Question: I am making the form to insert the records in table. I am unable to run this query as it is showing me the syntax error. I tried lot but not able to find the error. My query is as follow.
'''
CurrentDb.Execute "
INSERT into Database2Sample(
nyu_id, location1, location2,
first_name, middle_name, last_name,
full_name, instructor_sis_id, instructor_email,
intstructor_net_id, personal_email, CV_link,
employee_nyu_global_site, highest_degree, degree_subject_area,
degree_status, degree_granting_institution, accomplishments,
Other_employee, WSQ_home_campus, teaching_language_course)
VALUES
('" & Me.nyu_id & "', '"
& Me.location1 & "', '"
& Me.location2 & "', '"
& Me.first_name & "', '"
& Me.middle_name & "', '"
& Me.last_name & "', '"
& Me.full_name & "', '"
& Me.instructor_sis_id & "', '"
& Me.instructor_email & "', '"
& Me.intstructor_net_id & "', '"
& Me.personal_email & "', '"
& Me.CV_link & "', '"
& Me.employee_nyu_global_site & "', '"
& Me.highest_degree & "', '"
& Me.degree_subject_area & "', '"
& Me.degree_status & "', '"
& Me.degree_granting_institution & "', '"
& Me.accomplishments & "', , '"
& Me.Other_employee & "', '"
& Me.WSQ_home_campus & "', '"
& Me.teaching_language_course & "')"
'''

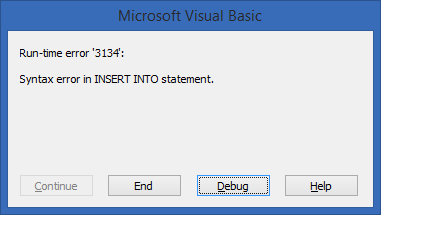
Answer: You have two commas in your value between accomplishments and employee field.
'''
'" & Me.accomplishments & "', , '" & Me.Other_employee & "'
'''
Delete any one of them will make it work.